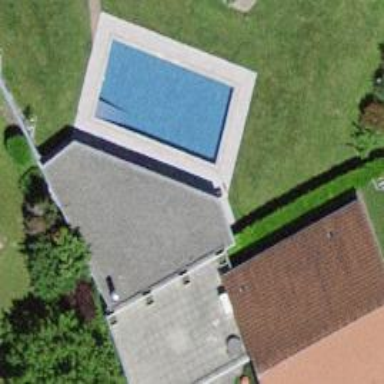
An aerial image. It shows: Swimming pool located in leisure land.